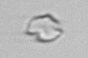
Label: detritus_transparent